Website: macys
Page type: billing-address
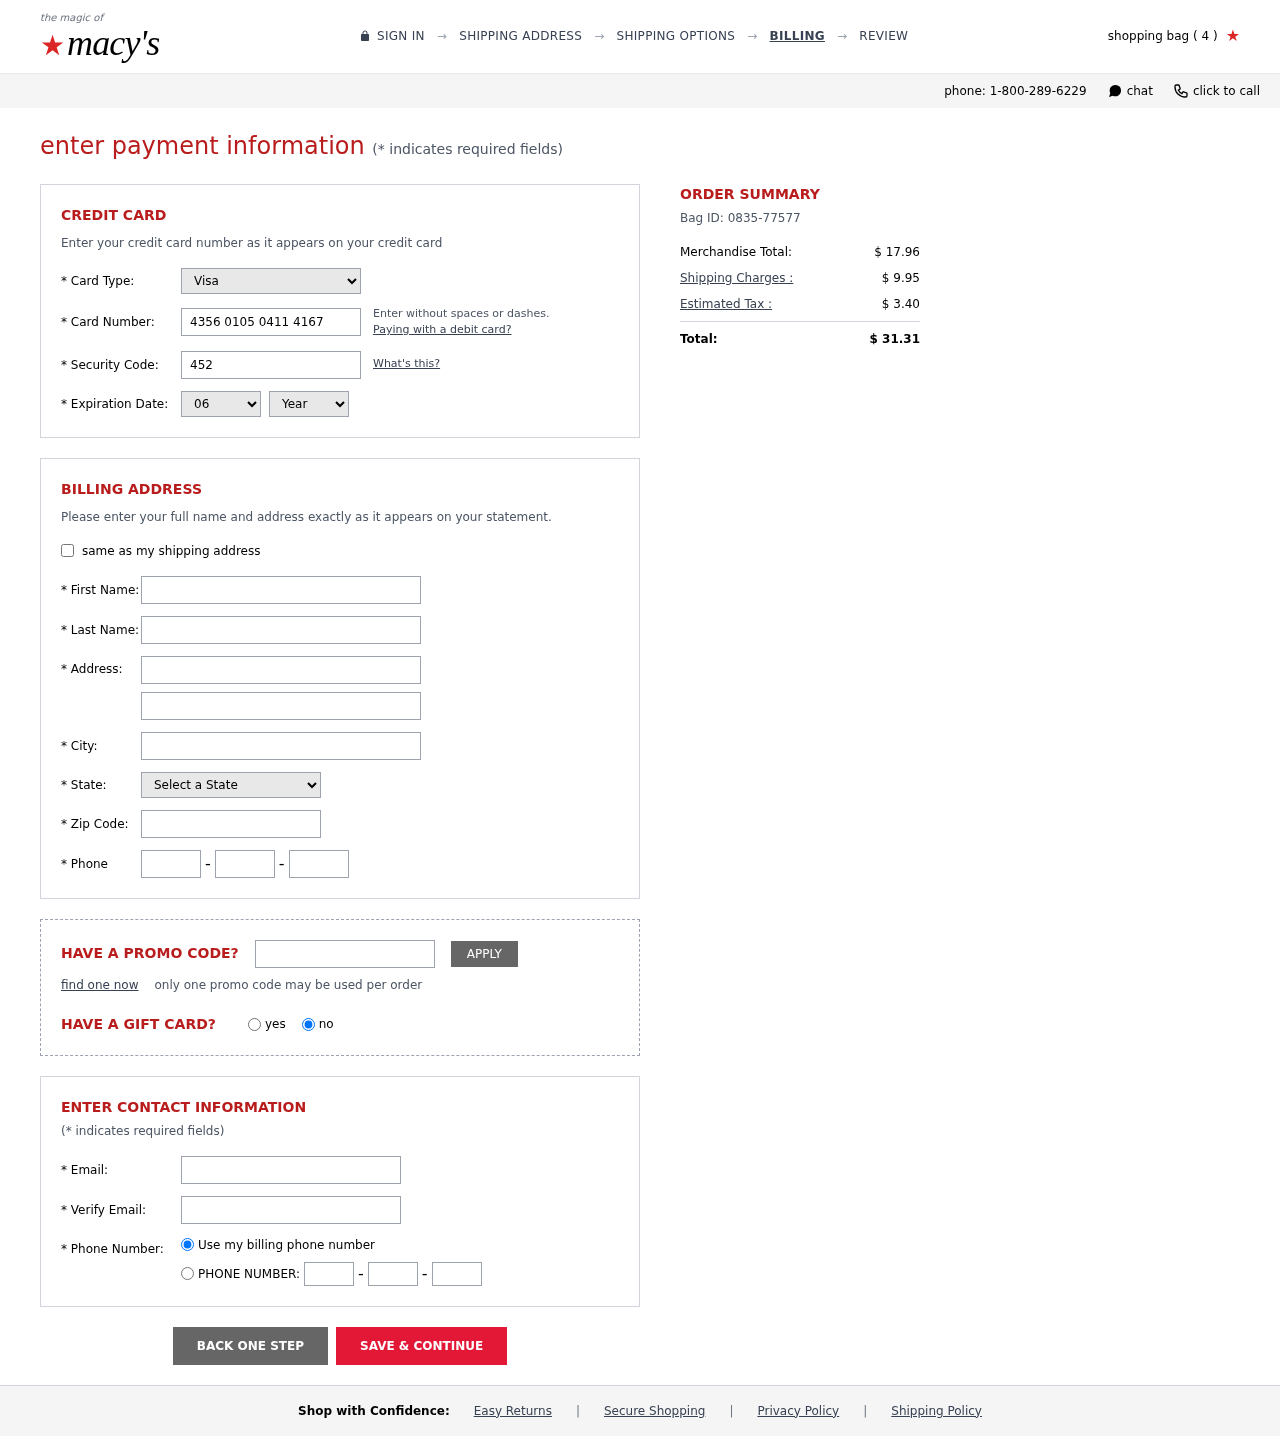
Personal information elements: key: PII_CARD_CVV
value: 452
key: PII_CARD_EXPIRY_MONTH
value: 06
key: PII_CARD_EXPIRY_YEAR
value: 28
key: PII_CARD_NUMBER
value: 4356 0105 0411 4167
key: PII_CARD_TYPE
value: Visa
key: PII_CITY
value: Barryborough
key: PII_EMAIL
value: jessica_johnson@yahoo.com
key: PII_FIRSTNAME
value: Jessica
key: PII_LASTNAME
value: Johnson
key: PII_PHONE_AREA
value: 893
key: PII_PHONE_PREFIX
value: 884
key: PII_PHONE_SUFFIX
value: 7905
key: PII_POSTCODE
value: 36316
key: PII_STATE_ABBR
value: AL
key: PII_STREET
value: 9229 Holly Freeway
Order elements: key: ORDER_NUM_ITEMS
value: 4
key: ORDER_ID
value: Bag ID: 0835-77577
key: ORDER_SUBTOTAL
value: $ 17.96
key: ORDER_SHIPPING_COST
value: $ 9.95
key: ORDER_TAX
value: $ 3.40
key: ORDER_TOTAL
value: $ 31.31